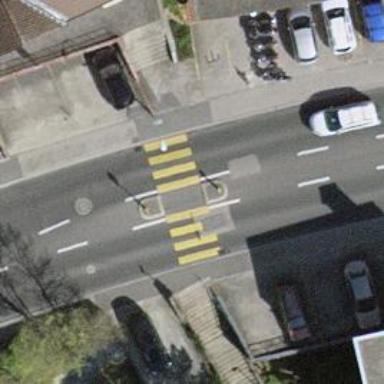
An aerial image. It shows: Uncontrolled crossing with central island on the road.